Aerial crown-view tile of a tropical tree (Barro Colorado Island, Panama), acquired 20250414:
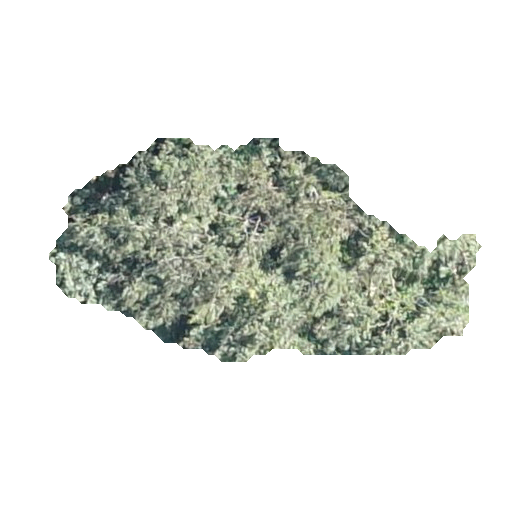
Species: Luehea seemannii
GBIF accepted scientific name: Luehea seemannii
Crown area: 97.892 m²